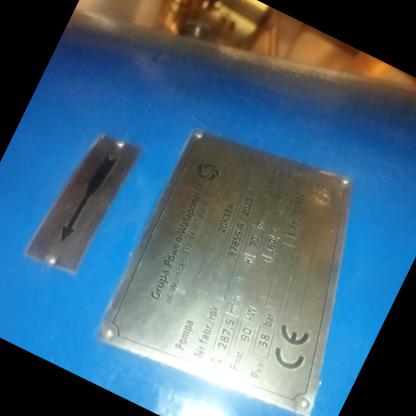
Klasa: tabliczka-znamionowa